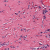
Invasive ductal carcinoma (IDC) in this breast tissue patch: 0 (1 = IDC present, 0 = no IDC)